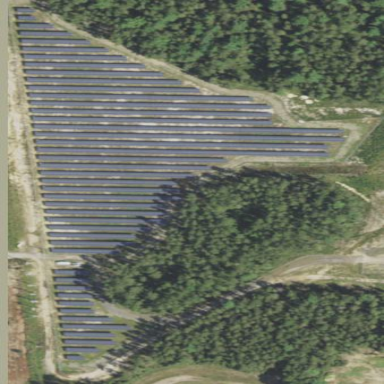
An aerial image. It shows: Solar power plant enclosed by fence. The plant generates electricity using photovoltaic technology.